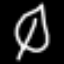
Label: leaf